Question: I need to create the following in CSS and have it work on IE7+ (and Firefox if possible):

Everything is done except the background!
The quotation is different each time, so the background needs to automatically adjust in height.
It also needs to auto adjust to the width of the container it's placed within. By this, I mean the gradient cannot stretch. The background needs to be the fade-in left gradient, then the background colour, then the fade-out right gradient.
Here's my current code - <URL>:
'''
<div id="ehs-quotecontainer">
<div id="ehs-bgleft">
</div>
<div id="ehs-bgright">
</div>
<div class="ehs-marks" id="ehs-marktop">
"
</div>
<span class="ehs-quotetext">Once you believe anything, you stop thinking about it.</span>
<div class="ehs-marks" id="ehs-markbottom">
"
</div>
</div>
'''
'''
#ehs-quotecontainer {
padding-top:8px;
padding-bottom:8px;
background-color:#F7F8FA;
text-align:center;
}
#ehs-bgleft {
background:transparent url(../images/ehsbgleft.jpg) repeat-y scroll right top;
}
#ehs-bgright {
background:transparent url(../images/ehsbgright.jpg) repeat-y scroll right top;
}
.ehs-marks {
height:20px;
color:#8B8C90;
font-size:5.0em;
}
#ehs-marktop {
float:left;
margin-top:-18px;
}
#ehs-markbottom {
float:right;
margin-top:-5px;
}
.ehs-quotetext {
padding-left:4px;
padding-right:4px;
color:#000;
font-size:1.1em;
font-style:italic;
}
'''
Any ideas on how to make the background work correctly?
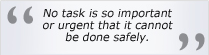
Answer: The easiest way to do this is to make the entire quote 'position:relative' so that you can position things inside it, relative to the quote container.
After that what you ask is fairly easy to do:
<URL>